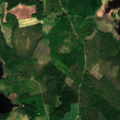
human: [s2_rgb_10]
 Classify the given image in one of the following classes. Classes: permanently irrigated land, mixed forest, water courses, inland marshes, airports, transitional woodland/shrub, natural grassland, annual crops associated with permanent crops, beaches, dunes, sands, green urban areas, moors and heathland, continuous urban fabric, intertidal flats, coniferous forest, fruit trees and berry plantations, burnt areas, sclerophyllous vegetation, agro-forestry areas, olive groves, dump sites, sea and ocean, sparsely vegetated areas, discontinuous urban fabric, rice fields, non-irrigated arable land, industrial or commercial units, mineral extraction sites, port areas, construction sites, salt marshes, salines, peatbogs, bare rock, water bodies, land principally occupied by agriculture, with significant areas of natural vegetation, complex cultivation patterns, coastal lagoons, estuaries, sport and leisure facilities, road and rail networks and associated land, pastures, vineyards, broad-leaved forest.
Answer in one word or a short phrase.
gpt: broad-leaved forest, coniferous forest, mixed forest, water bodies